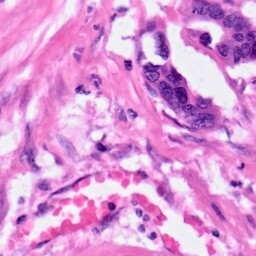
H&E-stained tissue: Pancreatic